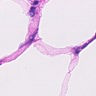
Metastatic tissue present: no